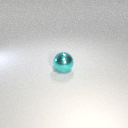
large cyan metal sphere